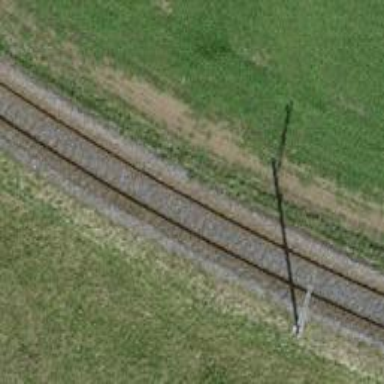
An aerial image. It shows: Single railway track with electrified contact line.